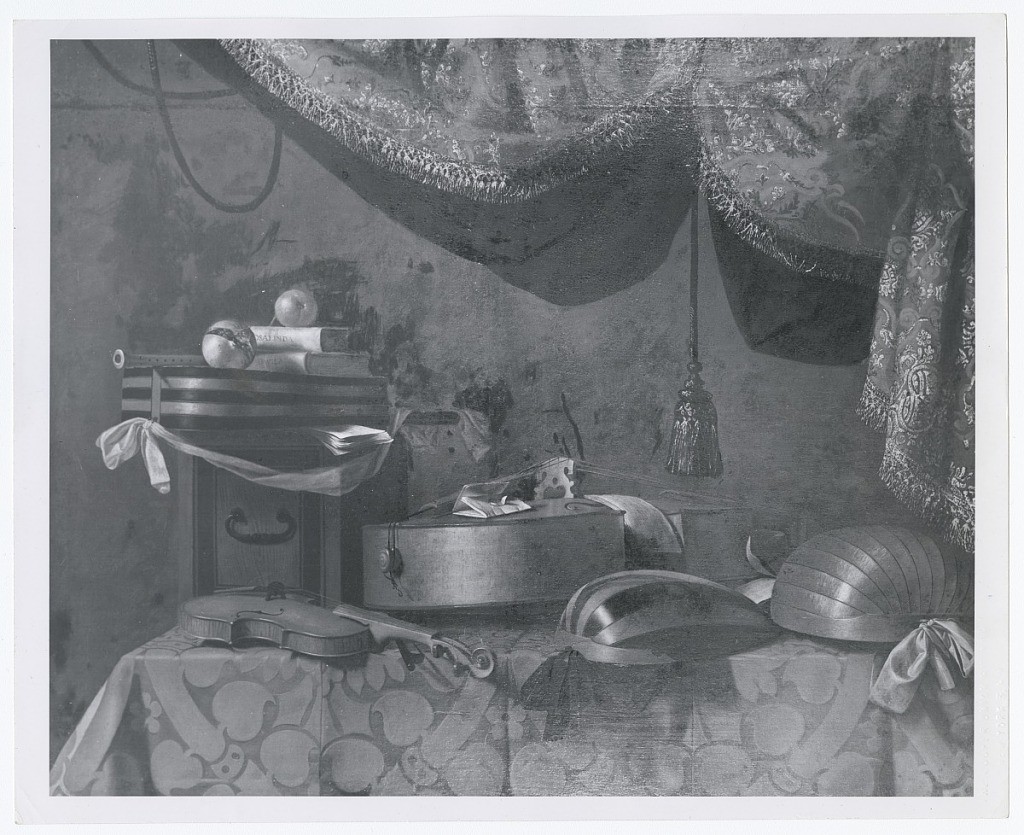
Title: Still Life of Musical Instruments
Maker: Evaristo Baschenis, Italian, 1617 – 1677
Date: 1625–77
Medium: Oil on canvas
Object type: Painting
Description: Still life with lute, violins, books and sheet music on a table covered with a red tablecloth.